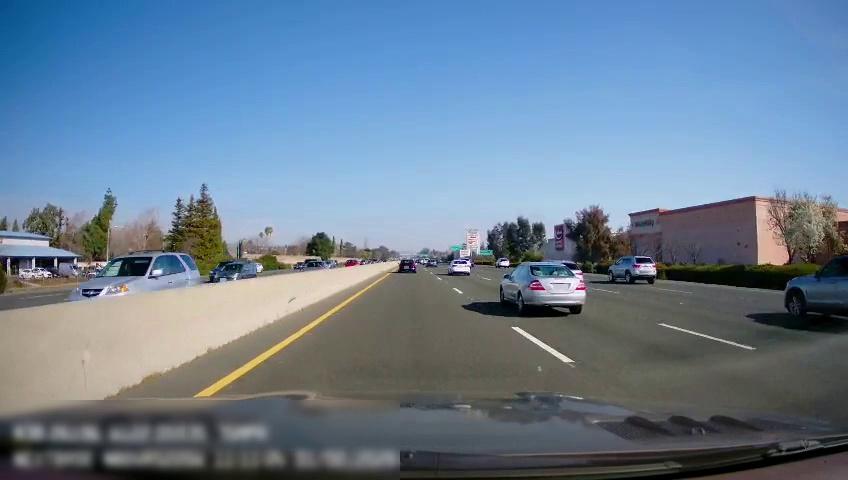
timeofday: Day
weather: Sunny
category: Drivable Space
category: Drivable Space
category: Vehicles | Car
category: Vehicles | Car
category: Vehicles | Car
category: Vehicles | Car
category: Vehicles | SUV
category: Vehicles | Car
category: Vehicles | SUV
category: Vehicles | Car
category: Vehicles | Car
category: Vehicles | Car
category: Vehicles | SUV
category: Vehicles | SUV
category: Vehicles | Other LV
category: Vehicles | SUV
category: Vehicles | Car
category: Vehicles | Car
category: Vehicles | SUV
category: Vehicles | SUV
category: Vehicles | Car
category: Lanes | Alternate Lane
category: Lanes | Current Lane
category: Lanes | Current Lane
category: Lanes | Alternate Lane
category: Lanes | Alternate Lane
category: Lanes | Opposite Lane
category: Lanes | Opposite Lane
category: Lanes | Opposite Lane
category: Traffic | Signs